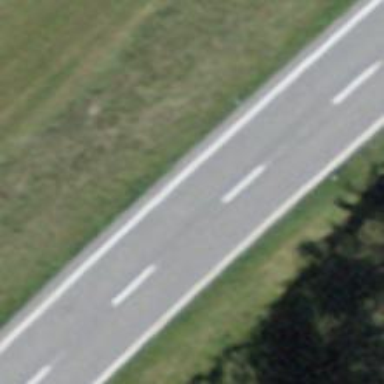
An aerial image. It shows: Secondary road with asphalt surface and no sidewalks.